Question: In Visual Studio 2012 there is a vertical bar next to the text editor, in which the red markers of breakpoints are shown:

Is there any way to set the color of this bar?
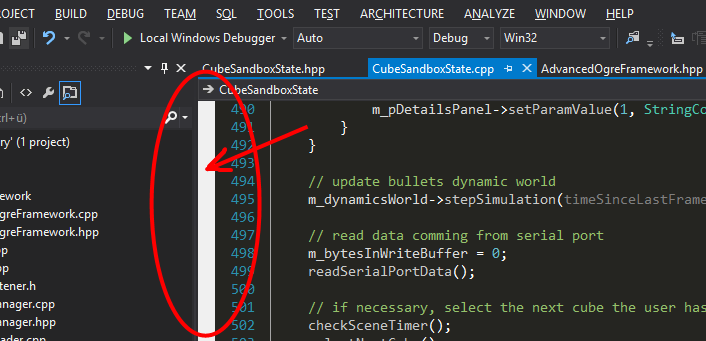
Answer: For the records, I have found the solution. You can change this setting under:
Tools ->
Options ->
Environment ->
Fonts and Colors ->
Text Editor settings ->
"Indicator Margin" (Item Background)